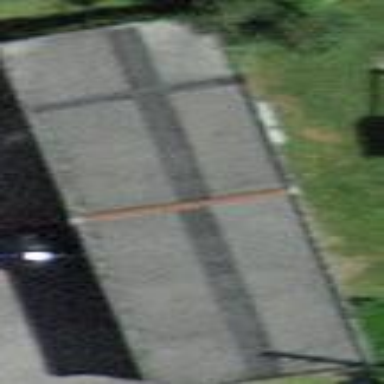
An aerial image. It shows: Garage building.